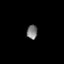
Tissue: lung
Cell type: Epithelial cells
Senescence score: 0.1507
Nuclear area (px): 148
Mean DAPI intensity: 121.432